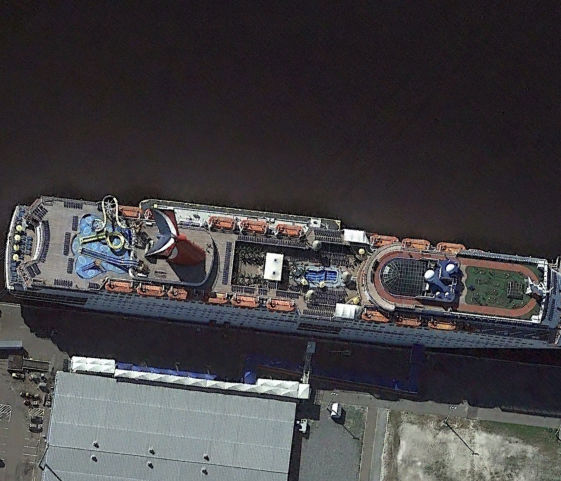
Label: Megayacht